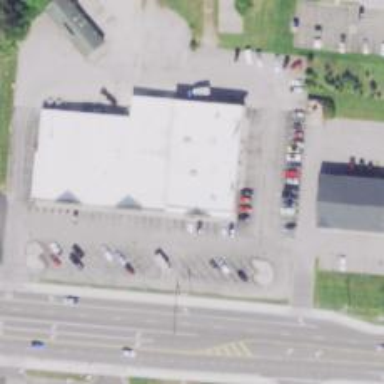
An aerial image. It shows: Retail area.